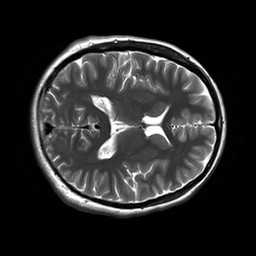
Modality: T2w
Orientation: axial
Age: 26
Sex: female
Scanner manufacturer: siemens
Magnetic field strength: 3 T
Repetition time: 8.53 s
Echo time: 0.091 s